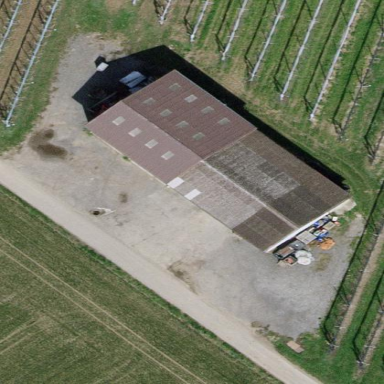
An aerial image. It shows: Farmyard area.